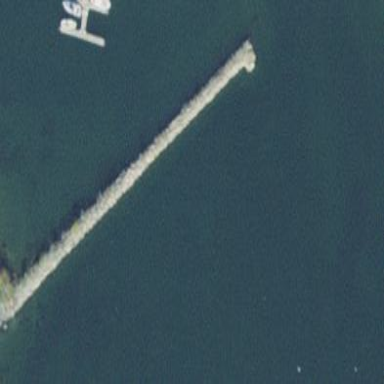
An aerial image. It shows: Breakwater structure.